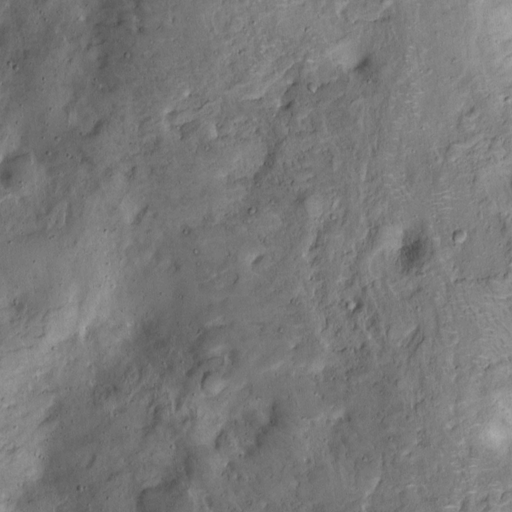
Objects detected: cone, cone